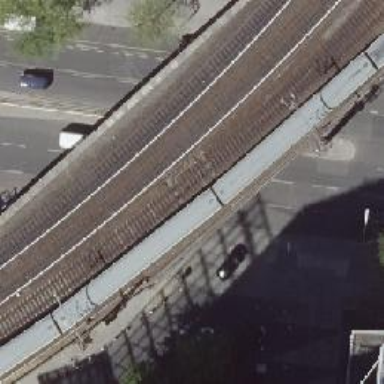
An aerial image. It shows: Railway switch.